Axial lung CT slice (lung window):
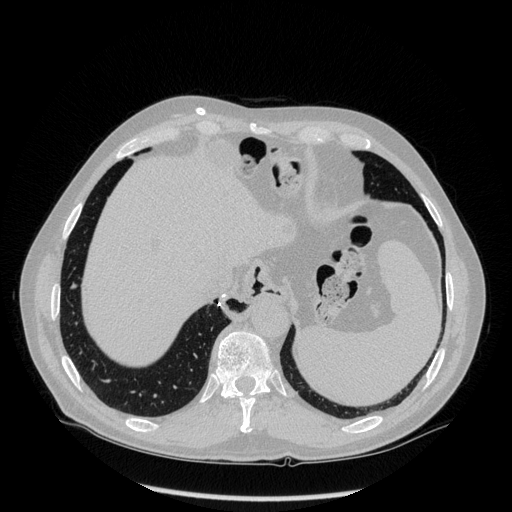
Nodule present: yes
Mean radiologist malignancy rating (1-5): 2.75